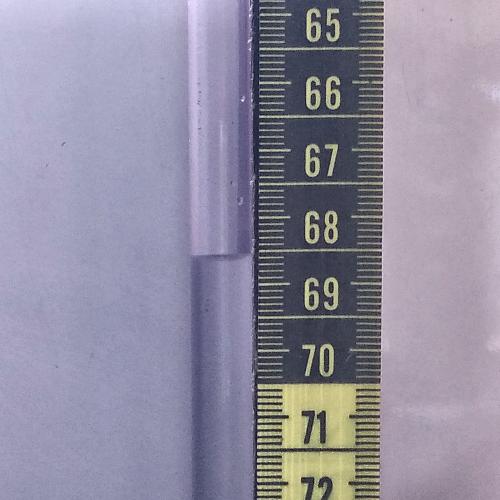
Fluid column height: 68.6 cm